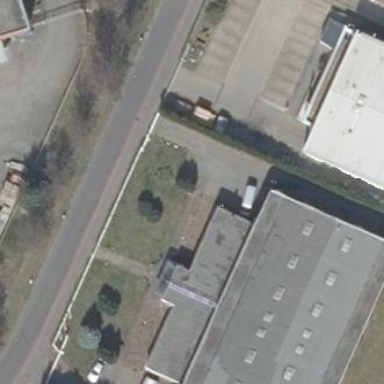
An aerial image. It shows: Part of building.